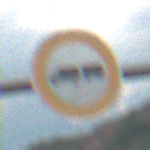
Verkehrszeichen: VerbotLastkraftwagenMitAnhaenger
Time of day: MorningAfternoon
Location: Outdoor (Nature)
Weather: PartlyCloudy
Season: NotSpecified
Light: Natural